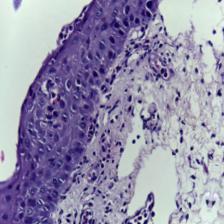
Diagnosis: Normal